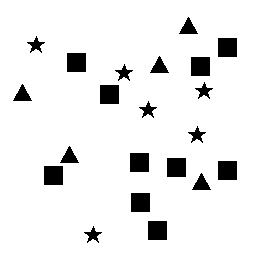
Squares: 10
Triangles: 5
Stars: 6
Total shapes: 21